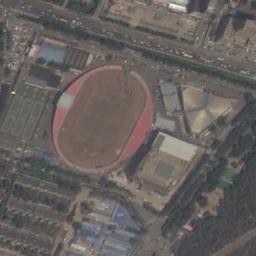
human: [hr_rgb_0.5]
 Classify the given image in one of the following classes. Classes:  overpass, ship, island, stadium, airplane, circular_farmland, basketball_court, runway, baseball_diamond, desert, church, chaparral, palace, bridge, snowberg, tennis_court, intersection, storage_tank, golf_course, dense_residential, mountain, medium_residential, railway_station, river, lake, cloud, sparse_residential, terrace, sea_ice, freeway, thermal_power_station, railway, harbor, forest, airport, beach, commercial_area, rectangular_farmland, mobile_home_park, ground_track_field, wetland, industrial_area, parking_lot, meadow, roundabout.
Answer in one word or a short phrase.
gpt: stadium